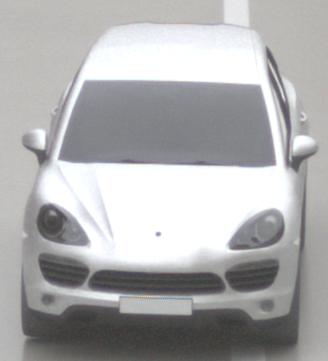
Make: Porsche
Model: Cayenne
Detailed model: Cayenne (958)
Model produced from: 2010/05
Model produced until: 2014/07
Doors: 5
Color: white
Road condition: wet road
Daytime: midday
Contrast: low contrast